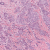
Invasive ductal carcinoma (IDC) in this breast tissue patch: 1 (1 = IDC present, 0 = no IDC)